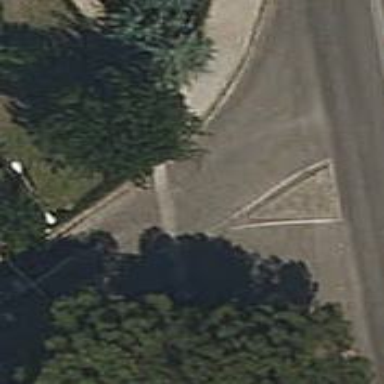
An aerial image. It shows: Unmarked road crossing.